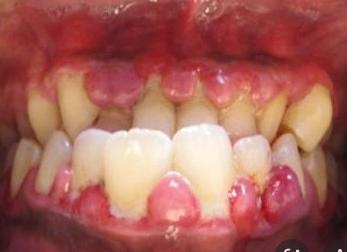
Condition: Gingivitis